Question: I do a commit to my local repo, then I pushed it to origin after that I amended the commit and tried to push it but I got an error saying that I need to pull from origin, I made that and a conflict happened I fixed it and committed the change to local and remote repos. Now my commit history is horrible here it is:

The commit I made named:
How I can rebase the history to fix these unnecessarily commits?
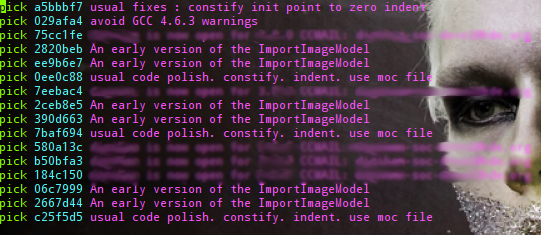
Answer: <URL> should do the trick. It allows do to many things, among them removing commits.